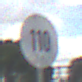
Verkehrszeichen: Geschwindigkeit110
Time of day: MorningAfternoon
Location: Outdoor (RoadRail)
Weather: PartlyCloudy
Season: NotSpecified
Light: Natural